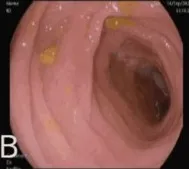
Sigmoidoscopy images showing normal-looking mucosa. , Sigmoid colon.
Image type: endoscopy (airway_endoscopy)